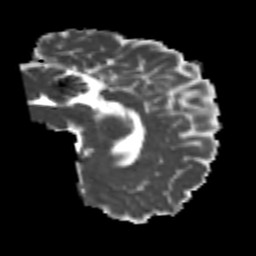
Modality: MD
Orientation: sagittal
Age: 25
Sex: male
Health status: healthy
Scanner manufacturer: ge
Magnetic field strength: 3 T
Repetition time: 11 s
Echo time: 0.072 s